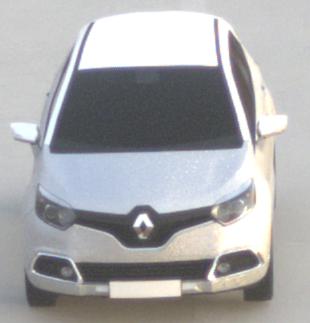
Make: Renault
Model: Captur ENERGY TCe 90
Detailed model: Captur (I)
Model produced from: 2013/06
Model produced until: 2015/05
Doors: 5
Color: white
Road condition: dry road
Daytime: sunrise or sunset
Contrast: low contrast